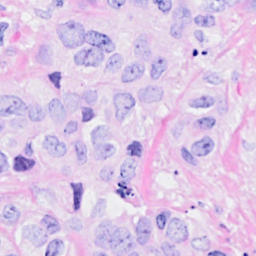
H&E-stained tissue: Breast